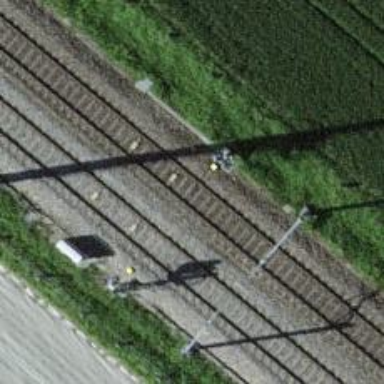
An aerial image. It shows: Railway signal.